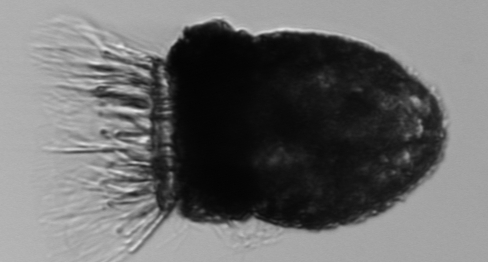
Label: Stenosemella_morphotype1